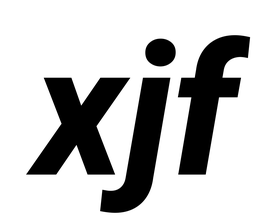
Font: Roboto-Italic_ExtraBold_Italic